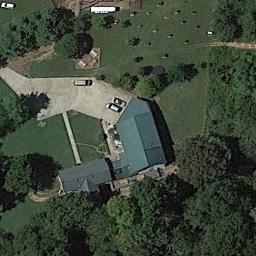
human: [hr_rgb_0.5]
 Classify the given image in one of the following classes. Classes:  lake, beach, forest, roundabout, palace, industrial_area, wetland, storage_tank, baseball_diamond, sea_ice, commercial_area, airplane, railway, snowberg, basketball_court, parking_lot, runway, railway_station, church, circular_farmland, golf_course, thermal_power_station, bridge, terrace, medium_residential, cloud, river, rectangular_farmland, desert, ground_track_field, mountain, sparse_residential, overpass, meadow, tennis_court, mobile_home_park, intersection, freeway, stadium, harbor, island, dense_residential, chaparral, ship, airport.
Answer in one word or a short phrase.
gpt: sparse_residential